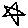
Label: star